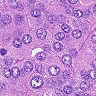
Metastatic tissue present: yes